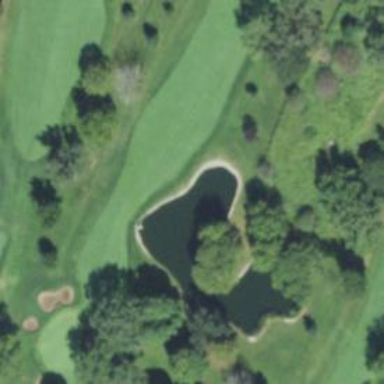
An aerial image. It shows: View of golf hole.